Question: I am really sorry if the question is silly.
I have used Eclipse Galileo,Indigo & Juno and now trying Eclipse Kepler for the development. All the previous versions displayed me the xml syntax coloured wheres in kepler it's not so. Am i missing any settings or configuration? Thanks for your time.

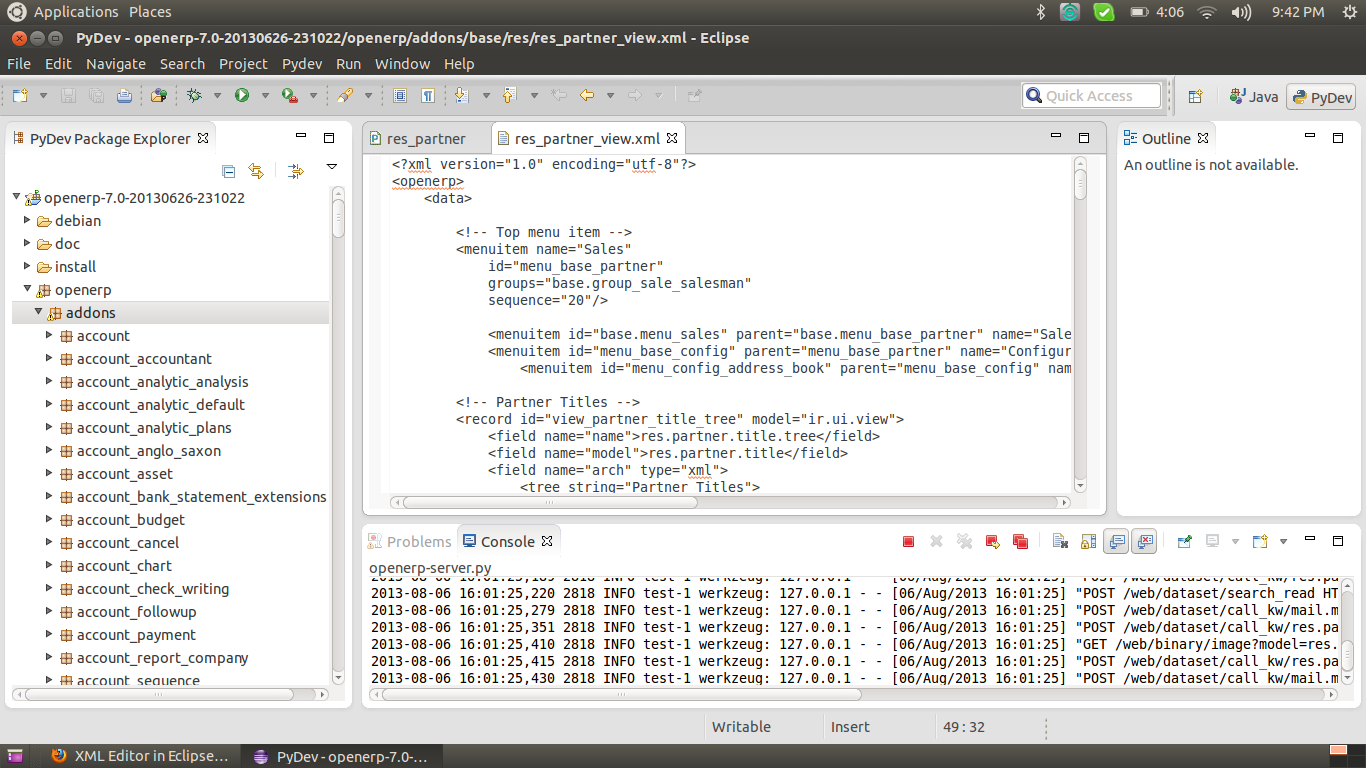
Answer: Thanks for all your answers, i did this to solve.
Actually there is not a xml editor come along with Eclipse Kepler. So i've just gone into
- - - - -
And then to
- - - - - - -
That's doing a good job for me.